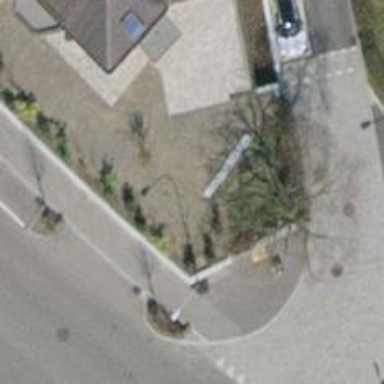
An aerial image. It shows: Post box is visible.